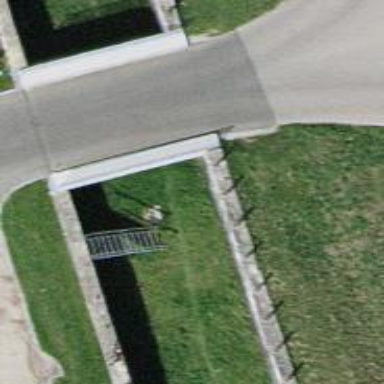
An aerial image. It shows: Road with steps.